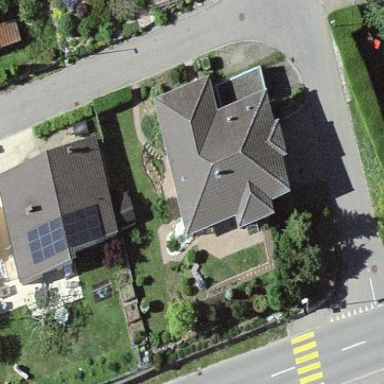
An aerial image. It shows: Residential building.